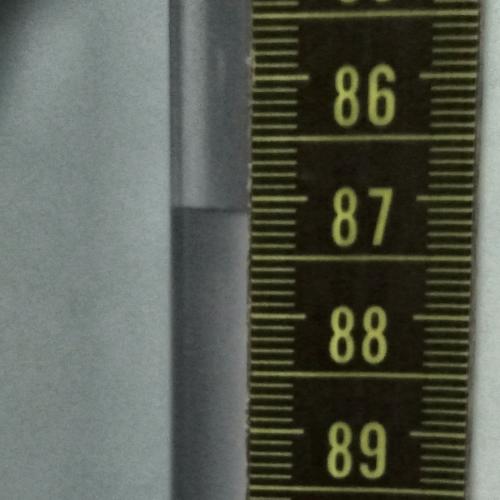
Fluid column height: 87.1 cm